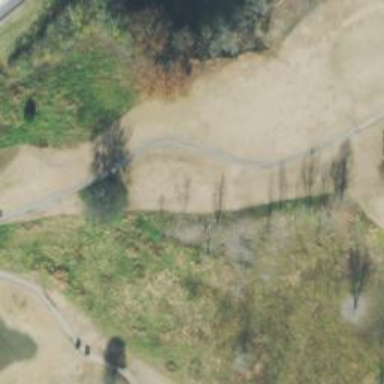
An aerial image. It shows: Golf hole.